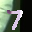
Label: 7